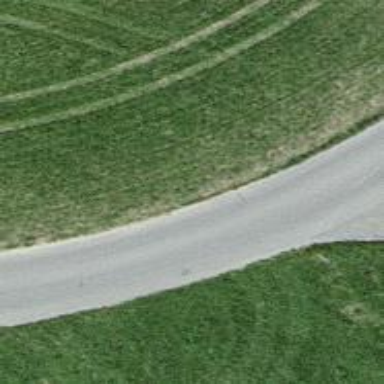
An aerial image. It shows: Unclassified asphalt road with grade1 tracktype.